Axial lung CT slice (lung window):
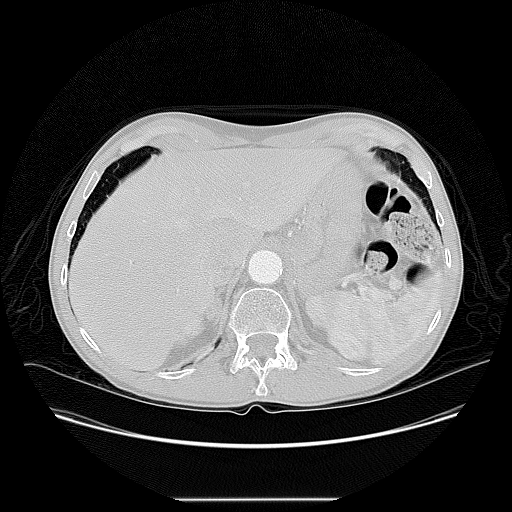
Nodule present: no